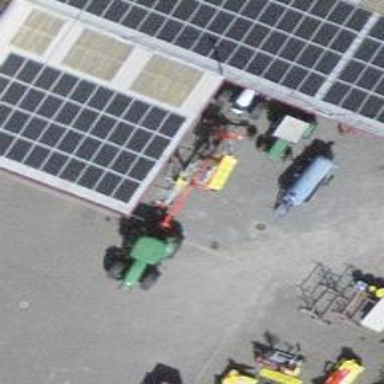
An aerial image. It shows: Solar power generator with photovoltaic panels.